Question: Some charting/plotting libraries, e.g. matplotlib for Python, has the concept of major and minor ticks (with corresponding major and minor gridlines). I have been looking around, and I think this doesn't exist in FLOT. It seems that there is only one category of tick.
Isn't it possible to make something like below, and if yes, then how?
E.g., as in the illustration below, major ticks for every 1.0, and minor ticks for every 0.2.

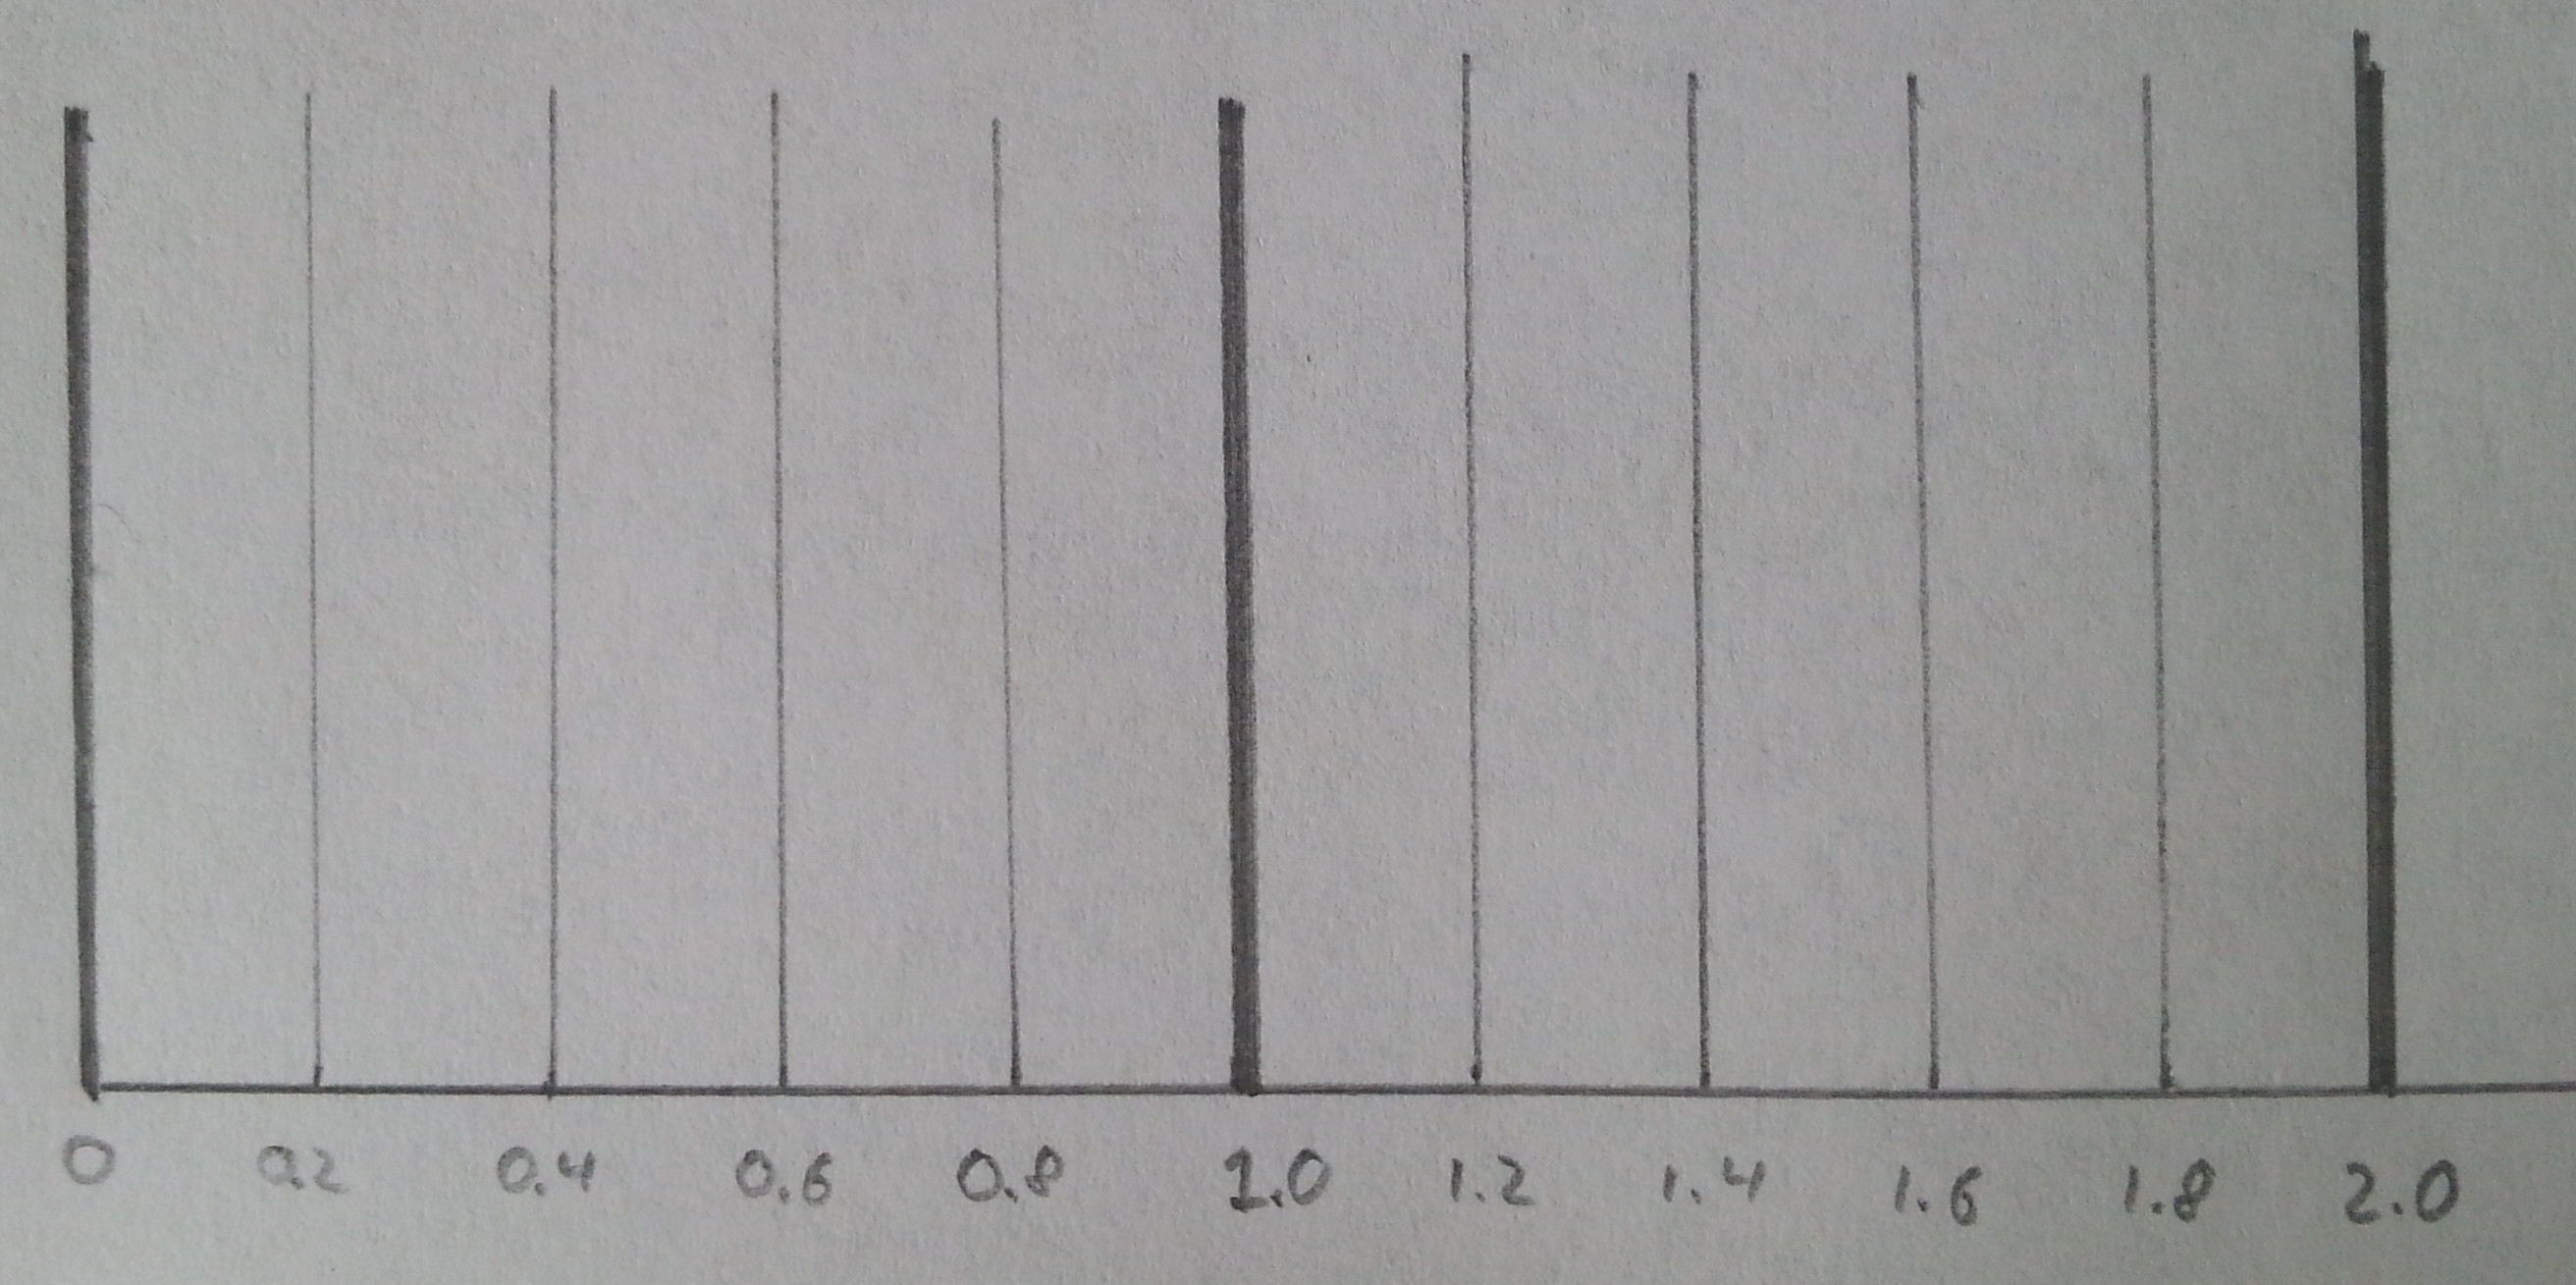
Answer: You are correct that 'flot' does not support this natively.
To replicate your drawing, I would use <URL> and add a thicker line at each whole number tick:
'''
$.plot("#placeholder", [ d1 ], {
xaxis: {
tickSize: 0.2 // regular tick at 0.2
},
grid: {
markings: function (axes) {
var markings = [];
var xTicks = axes.xaxis.ticks;
for (var i = 0; i < xTicks.length; i++){ // loop all the ticks and add a black line at each whole number
if (xTicks[i].v % 1 === 0){
markings.push({ xaxis: { from: xTicks[i].v - 0.005, to: xTicks[i].v + 0.005 }, color: 'black' });
}
}
return markings;
}
}
});
'''
Produces (example <URL>: